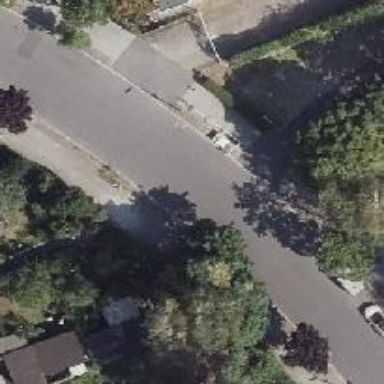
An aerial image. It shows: Residential road with asphalt surface and sidewalks on both sides. There is parallel parking lane on the left side.